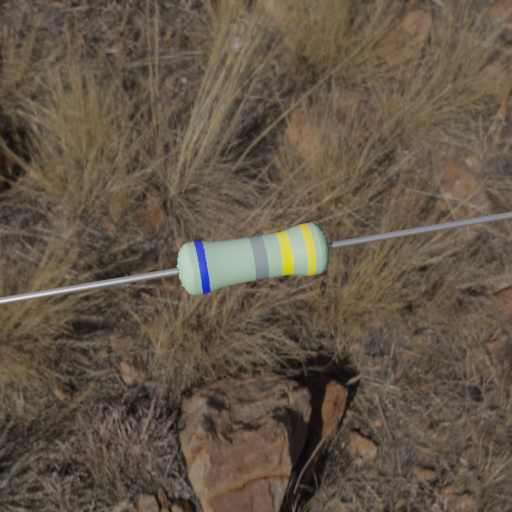
Resistor colour bands (in order): blue, gray, yellow, yellow